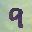
Label: 9